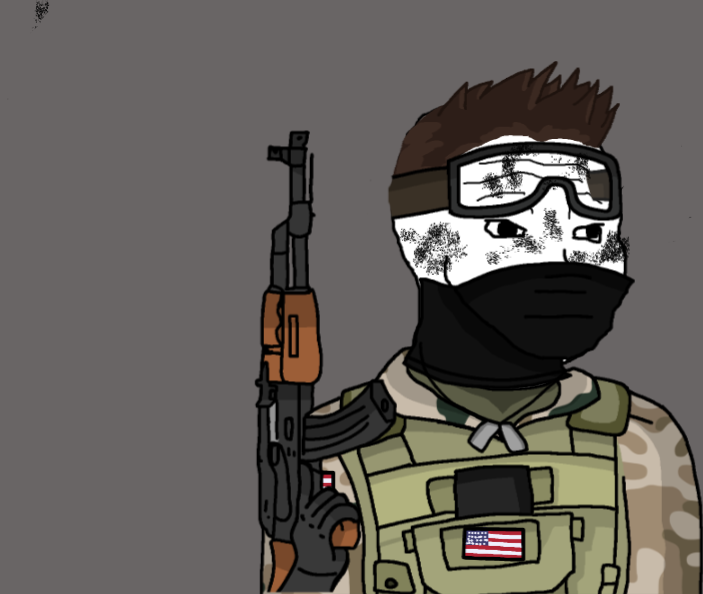
Label: 5_Doomer